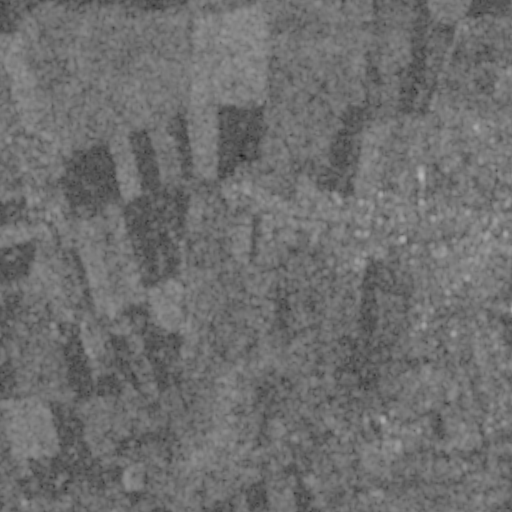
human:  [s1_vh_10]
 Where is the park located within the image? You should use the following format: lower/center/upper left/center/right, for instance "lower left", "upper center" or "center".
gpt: The park is located in the upper right of the image.
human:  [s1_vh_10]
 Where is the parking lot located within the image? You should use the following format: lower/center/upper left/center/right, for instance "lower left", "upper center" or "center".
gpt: The parking lot is located in the center right of the image.
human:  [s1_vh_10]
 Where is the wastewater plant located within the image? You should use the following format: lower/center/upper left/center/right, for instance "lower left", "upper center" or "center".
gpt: The wastewater plant is located in the upper right of the image.
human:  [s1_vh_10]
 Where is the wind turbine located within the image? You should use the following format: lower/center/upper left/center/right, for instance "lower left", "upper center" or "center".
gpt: The wind turbine is located in the lower right of the image.
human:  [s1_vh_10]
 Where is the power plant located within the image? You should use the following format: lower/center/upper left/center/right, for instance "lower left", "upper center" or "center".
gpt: There is no power plant in the image.

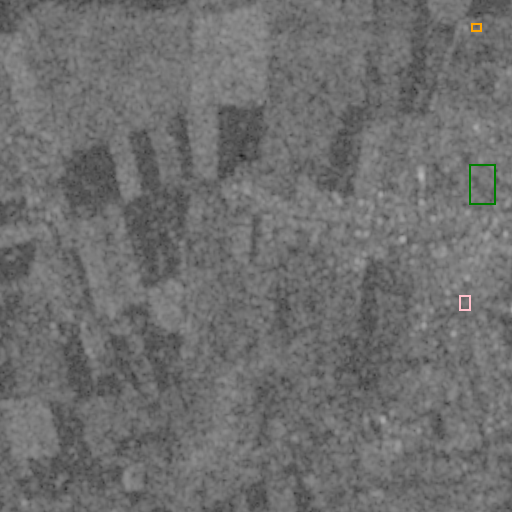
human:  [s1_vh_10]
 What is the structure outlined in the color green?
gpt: The structure outlined in green is a park.
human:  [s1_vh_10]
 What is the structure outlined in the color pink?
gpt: The structure outlined in pink is a parking lot.
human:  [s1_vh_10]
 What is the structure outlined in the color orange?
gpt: The structure outlined in orange is a wastewater plant.
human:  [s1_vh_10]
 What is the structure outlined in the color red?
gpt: There is no red outline.